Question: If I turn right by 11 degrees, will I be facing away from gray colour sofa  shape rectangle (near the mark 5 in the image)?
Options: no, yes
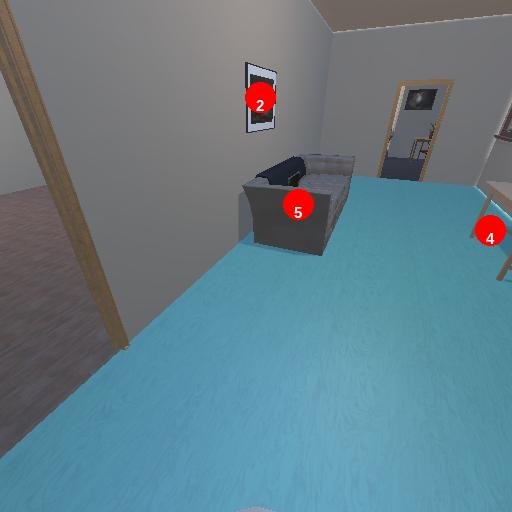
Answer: no